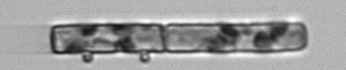
Label: Guinardia_delicatula